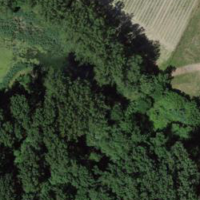
EUNIS habitat code: 44
Species observed at this site:
Certhia brachydactyla
Corvus corone
Motacilla cinerea
Cyanistes caeruleus
Alcedo atthis
Anas platyrhynchos
Heracleum sphondylium
Dendrocopos major
Regulus ignicapilla
Aegithalos caudatus
Sylvia atricapilla
Columba palumbus
Muscicapa striata
Turdus merula
Poecile palustris
Gallinula chloropus
Dryobates minor
Parus major
Erithacus rubecula
Prunus padus
Sitta europaea
Garrulus glandarius
Picus viridis
Aegopodium podagraria
Ficedula hypoleuca